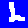
Digit: 2